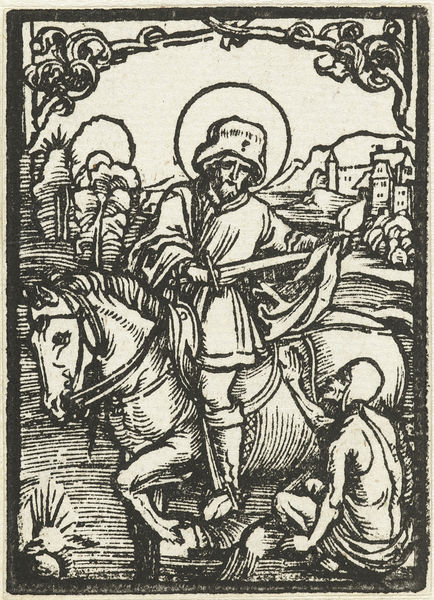
Titel: De Heilige Martinus deelt zijn mantel met een bedelaar
Künstler: Albrecht Dürer
Standort: Amsterdam
Institution: Rijksmuseum
Schlagwörter: baum, mann, nackt, wasser, bäume, stadt, hut, zeichnung, haus, kappe, feld, häuser, gewand, mantel, pflanze, pferd, reiter, mähne, reiten, sattel, steigbügel, holzschnitt, ort, schwer, graphik, burg, druck, stich, kupfer, schwert, helm, ritter, trense, heiligenschein, ross, kniend, mittelalter, bettler, heiliger, armut, teilung, martin, halo, armer, heiliger martin, st. martin, teilen, astwerk, satte, st martin, bettelmann, kupferplatte, mitgefühl, ezeichnung, martin von tours